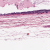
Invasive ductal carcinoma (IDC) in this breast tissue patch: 0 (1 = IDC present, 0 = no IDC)